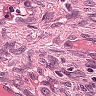
Metastatic tissue present: no